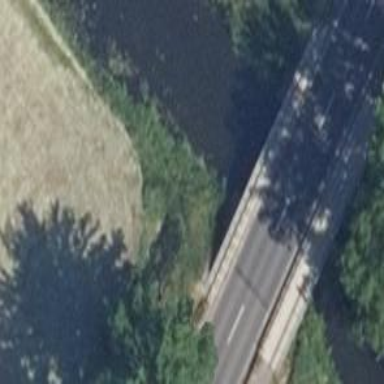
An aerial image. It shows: Beam bridge structure.